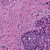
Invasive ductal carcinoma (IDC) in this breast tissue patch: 1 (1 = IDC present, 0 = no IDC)